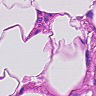
Metastatic tissue present: no